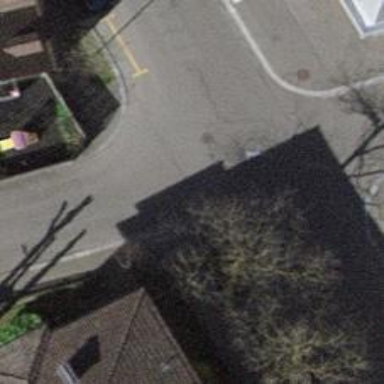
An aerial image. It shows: Residential road with separate sidewalks on both sides.